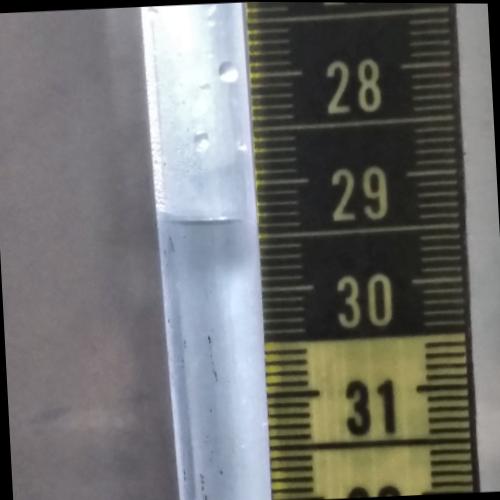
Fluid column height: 29.3 cm